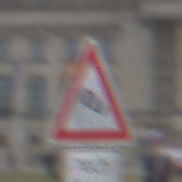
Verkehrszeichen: SeitenwindVonLinks
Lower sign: LaengeEinerStrecke4
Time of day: Midday
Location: Outdoor (Suburban)
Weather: Overcast
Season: NotSpecified
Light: Natural